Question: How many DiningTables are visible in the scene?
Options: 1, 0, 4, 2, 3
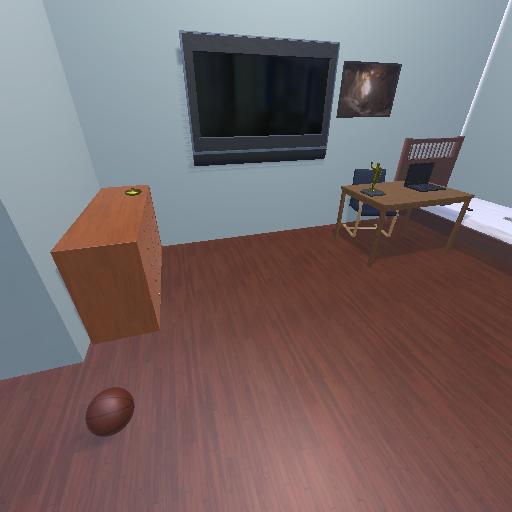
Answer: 1